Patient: sex M, age 45
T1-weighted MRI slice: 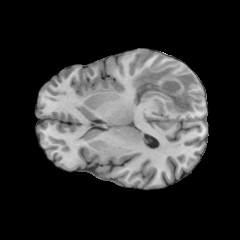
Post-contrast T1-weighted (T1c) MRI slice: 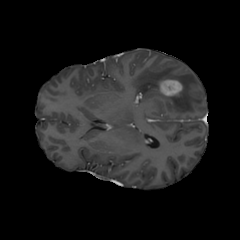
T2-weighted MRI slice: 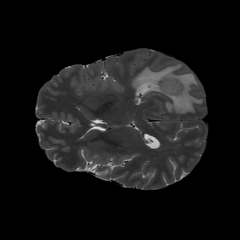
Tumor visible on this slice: yes
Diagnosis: Glioblastoma, IDH-wildtype
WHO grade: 4